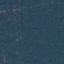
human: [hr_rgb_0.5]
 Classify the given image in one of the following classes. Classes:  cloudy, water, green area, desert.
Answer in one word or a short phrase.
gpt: green area